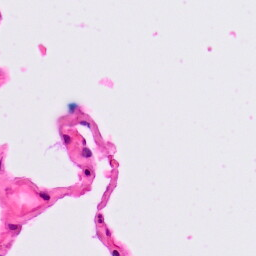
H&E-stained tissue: Lung